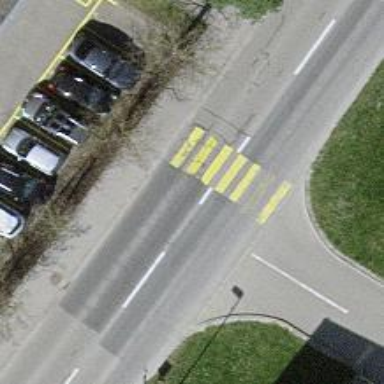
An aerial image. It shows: Zebra crossing on the road.